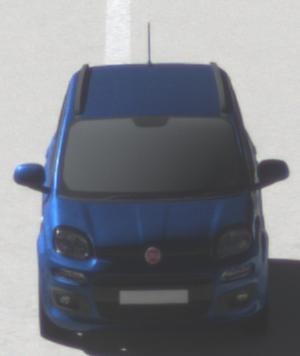
Make: Fiat
Model: Panda 1.2 8V
Detailed model: Panda (312)
Model produced from: 2013/02
Model produced until: 2013/12
Doors: 5
Color: blue
Road condition: dry road
Daytime: morning or afternoon
Contrast: high contrast